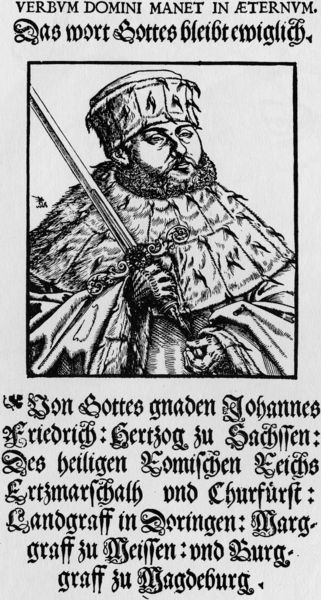
Titel: Johann Friedrich der Großmütige, Kurfürst von Sachsen
Künstler: Lucas d.Ä. Cranach
Institution: (Seriendruck)
Schlagwörter: gott, hand, mann, umhang, weiß, ausschnitt, finger, handschuh, hut, nase, schwarz, zeichnung, alt, bart, mütze, augen, bibel, hermelin, johannes, kragen, pelz, rahmen, bild, bildnis, hände, portrait, porträt, gewand, mantel, adel, blatt, krone, potrait, deutschland, holzschnitt, schrift, papier, grafik, friedrich, kaiser, könig, dick, robe, deutsch, klinge, buch, rechteck, druck, druckgraphik, radierung, stich, seite, karrikatur, schwarzweiß, schwert, text, buchstabe, adeliger, degen, herrscher, fürst, rüstung, bildniss, pelzkragen, weiße, gotisch, herzog, krage, achsen, adelig, königlich, kupferstich, fraktur, quadrat, flugblatt, johann, wort, latein, kurfürst, sachsen, gottes, cranach, hermlin, säbl, sohn gottes, magdeburg, souverän, ernennung, handschauh, landgraf, keiser, von gottes gnaden, herzog von sachsen, gottesgnadentum, tadelung, adelung, johannes friedrich, sachsen mittelalter, seutsch, erzmarschall, handschühe